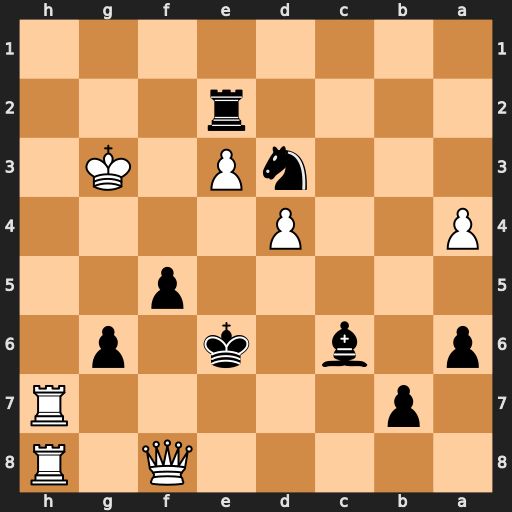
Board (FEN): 5Q1R/1p5R/p1b1k1p1/5p2/P2P4/3nP1K1/4r3/8
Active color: b
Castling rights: -
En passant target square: -
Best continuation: Rg2+ Kh4 Rg4+ Kh3 Nf2+ Kh2 Rg2#